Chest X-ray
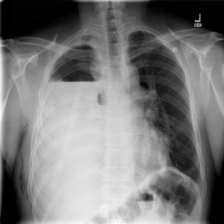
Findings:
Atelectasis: positive
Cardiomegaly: negative
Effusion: negative
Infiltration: positive
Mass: positive
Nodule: negative
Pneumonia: negative
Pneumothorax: negative
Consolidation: negative
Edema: negative
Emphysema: positive
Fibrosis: negative
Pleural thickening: negative
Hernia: negative